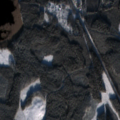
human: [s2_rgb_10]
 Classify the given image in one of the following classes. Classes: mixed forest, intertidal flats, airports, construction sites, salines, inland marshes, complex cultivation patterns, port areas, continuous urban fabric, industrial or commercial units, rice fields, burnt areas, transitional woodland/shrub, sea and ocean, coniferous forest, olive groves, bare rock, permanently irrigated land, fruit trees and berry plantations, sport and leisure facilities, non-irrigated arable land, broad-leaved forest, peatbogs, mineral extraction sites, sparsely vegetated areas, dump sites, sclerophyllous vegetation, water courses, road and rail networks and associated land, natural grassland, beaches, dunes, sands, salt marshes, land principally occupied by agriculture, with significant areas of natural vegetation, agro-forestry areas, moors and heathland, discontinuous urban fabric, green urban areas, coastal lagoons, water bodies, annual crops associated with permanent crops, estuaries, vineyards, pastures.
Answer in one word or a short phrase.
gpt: coniferous forest, mixed forest, water bodies